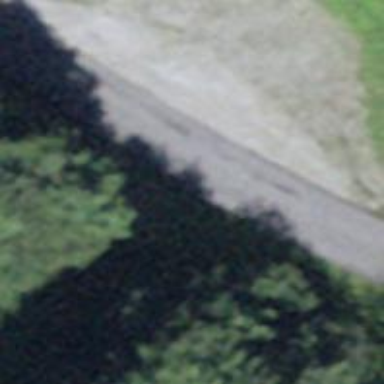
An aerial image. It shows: Passing place on the road.